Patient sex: F
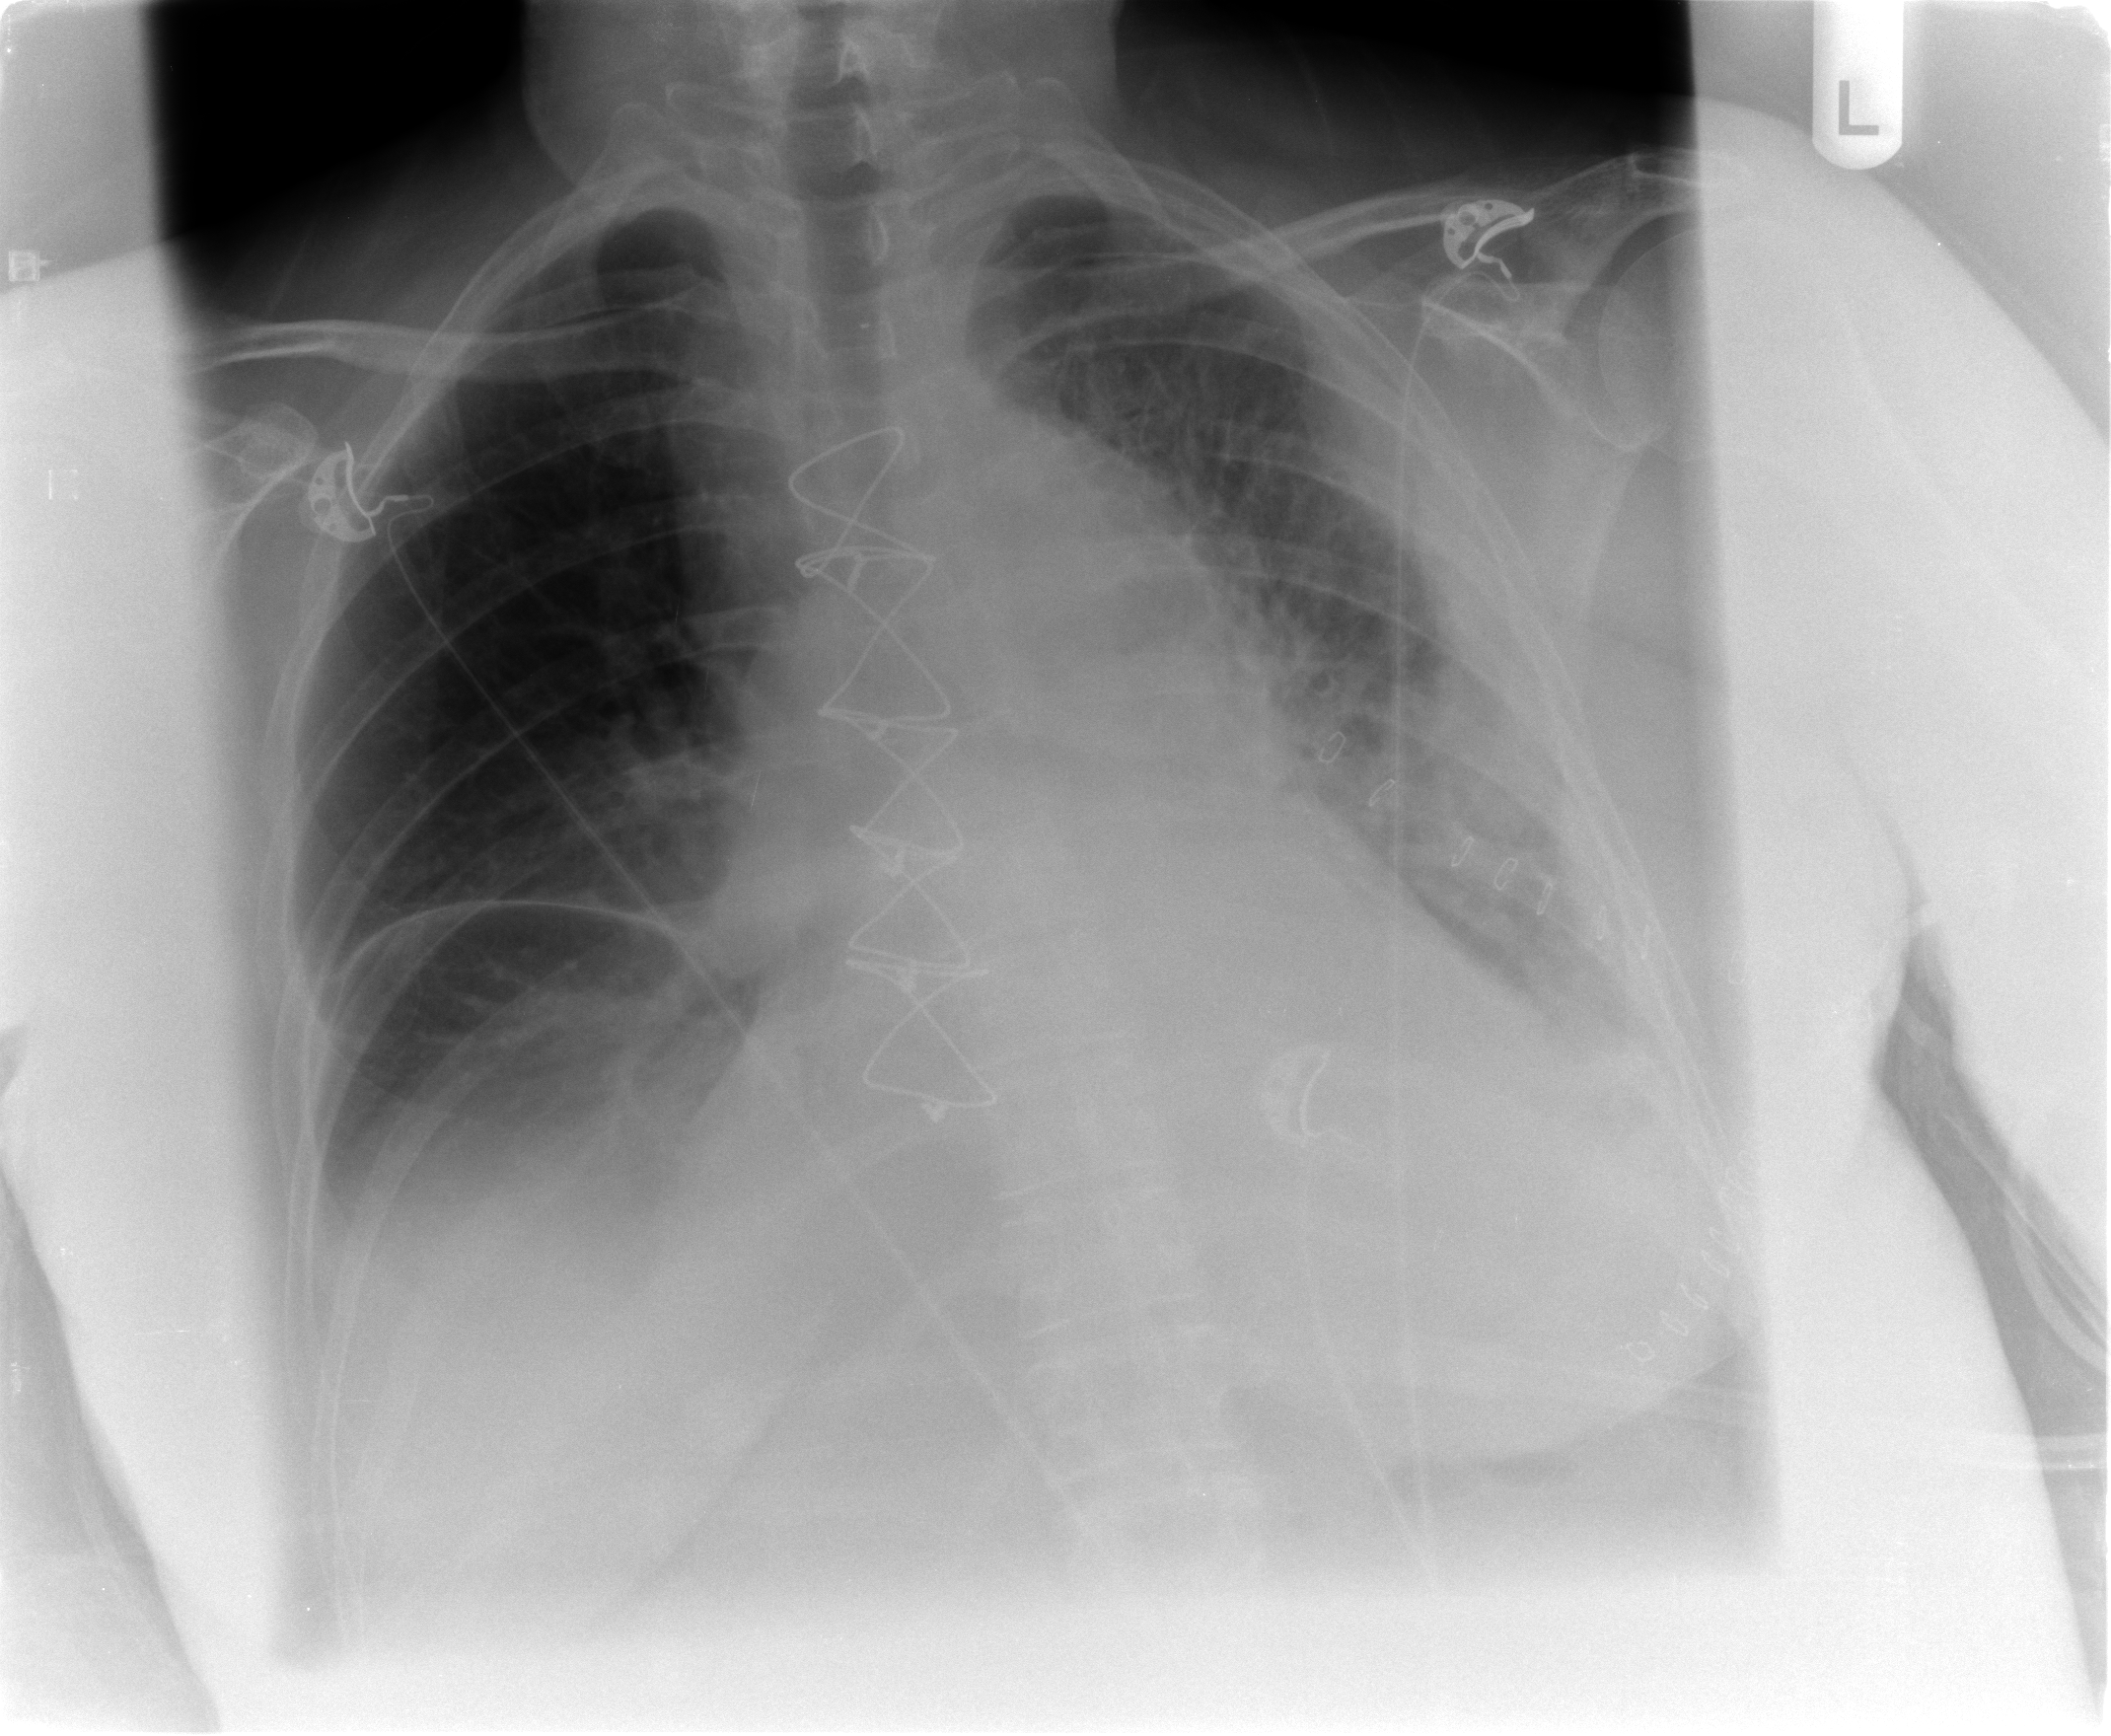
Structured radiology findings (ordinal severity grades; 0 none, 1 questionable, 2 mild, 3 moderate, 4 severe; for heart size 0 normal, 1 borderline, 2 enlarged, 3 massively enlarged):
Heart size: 2
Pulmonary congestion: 2
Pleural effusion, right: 2
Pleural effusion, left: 2
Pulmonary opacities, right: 0
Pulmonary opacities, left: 2
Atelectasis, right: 2
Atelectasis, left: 3